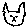
Label: cat